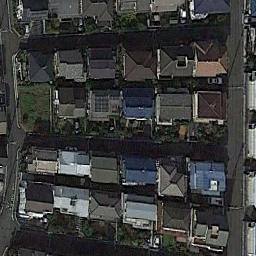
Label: dense_residential